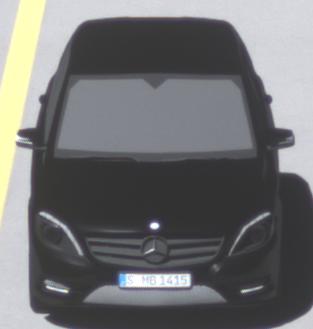
Make: Mercedes-Benz
Model: B 180 BlueEFFICIENCY
Detailed model: B-Class (246)
Model produced from: 2011/11
Model produced until: 2012/10
Doors: 5
Color: black
Road condition: dry road
Daytime: midday
Contrast: high contrast